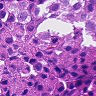
Metastatic tissue present: yes